Field crop: maize
Growth stage: 2
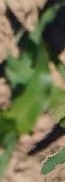
Species: maize